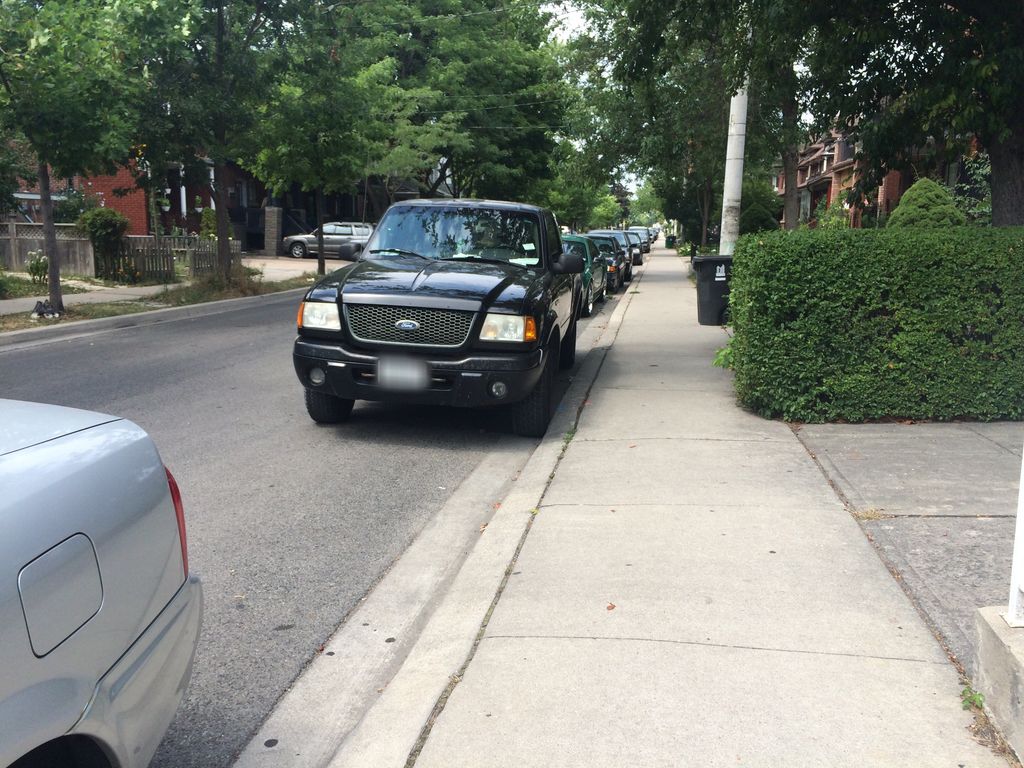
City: toronto